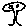
Label: tree